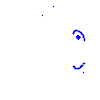
Particle: kaon